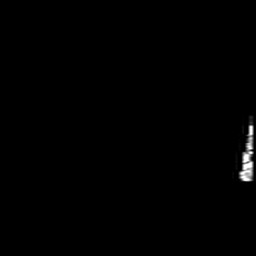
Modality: angio
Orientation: sagittal
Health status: ill
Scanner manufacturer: philips
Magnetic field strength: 3 T
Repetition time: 0.01822 s
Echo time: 0.00341 s